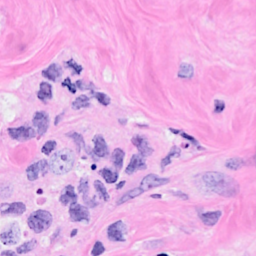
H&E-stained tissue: Breast